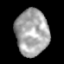
Tissue: lung
Cell type: T cells
Senescence score: 0.1993
Nuclear area (px): 1490
Mean DAPI intensity: 166.262